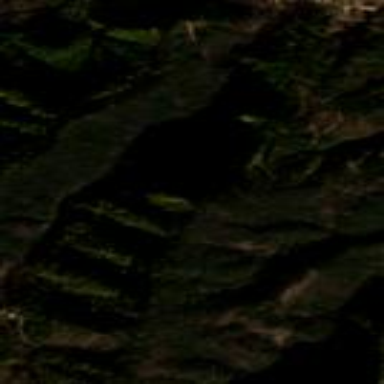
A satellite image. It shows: Forest area dominated by needle-leaved trees.